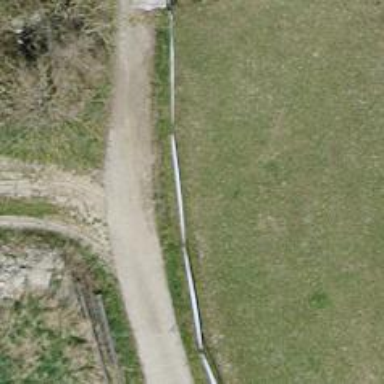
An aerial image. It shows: Well-maintained track road with grade 1 tracktype.